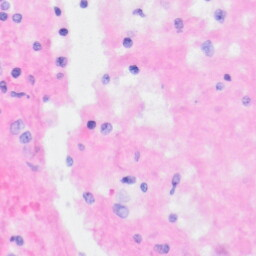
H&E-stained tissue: Kidney